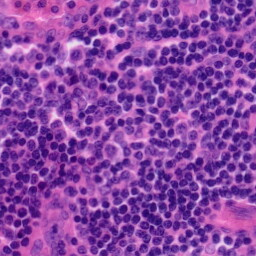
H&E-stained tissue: Tonsil